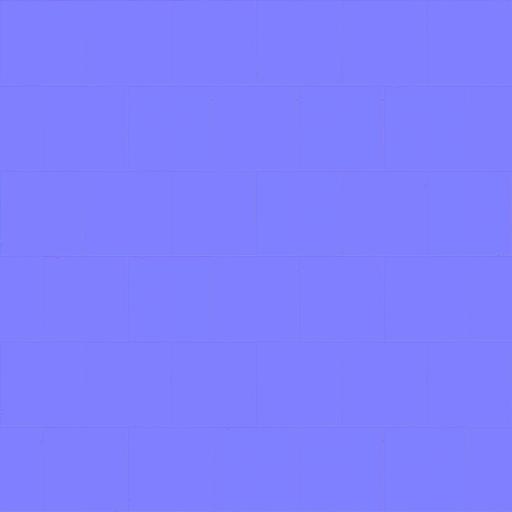
beige terrazzo tiles